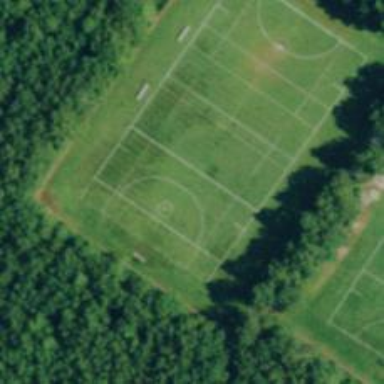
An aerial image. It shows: Lacrosse pitch for sports and leisure activities.